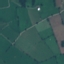
Land use / land cover class: Pasture